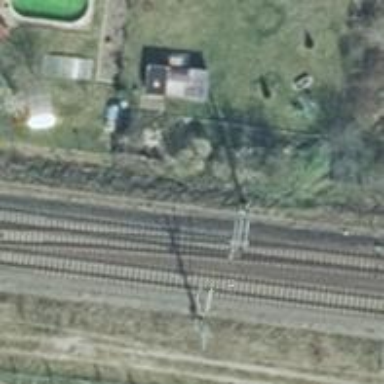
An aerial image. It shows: Railway switch.